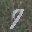
Label: 7